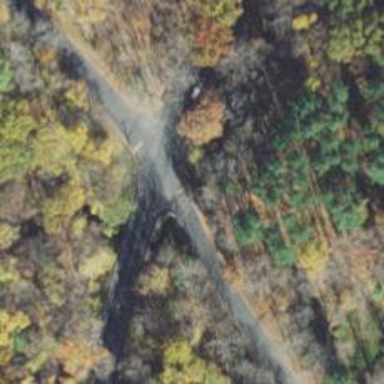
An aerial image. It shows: Culvert tunnel.